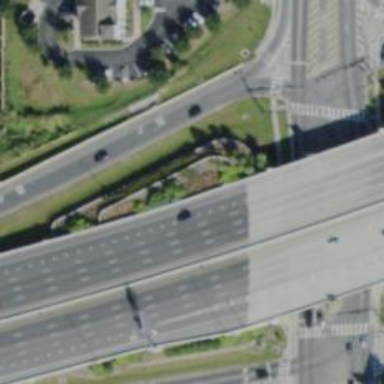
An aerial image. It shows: Bridge over motorway.